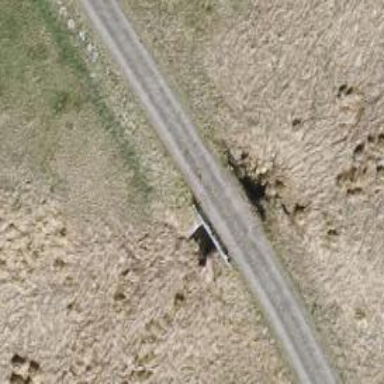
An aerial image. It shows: Asphalt track road with bridge. The track type is grade1.